Interaction volume radius: 10 \u00c5
Interaction volume height: 35 \u00c5
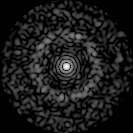
Disorder parameter: 0.8388